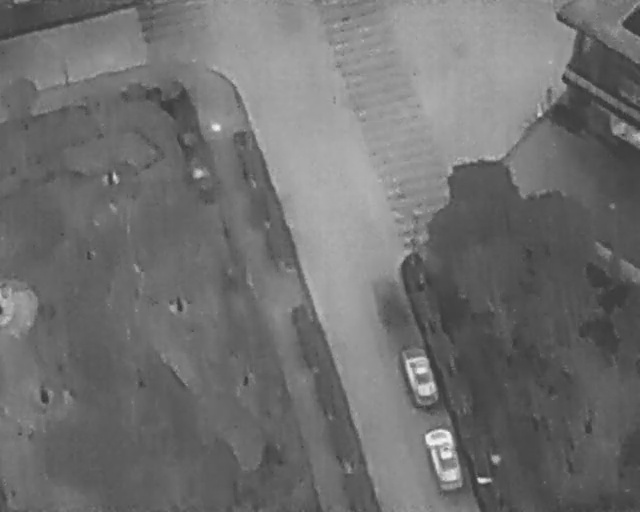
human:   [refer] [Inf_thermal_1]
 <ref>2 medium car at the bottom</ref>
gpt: <box>[[60, 70, 70, 76, 163], [64, 87, 74, 92, 163]]</box>